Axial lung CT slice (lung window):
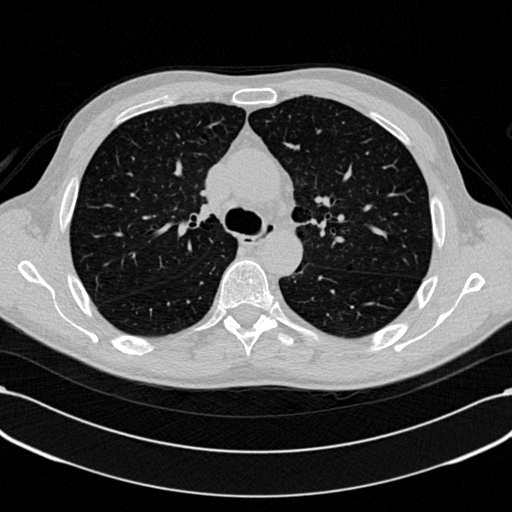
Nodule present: no